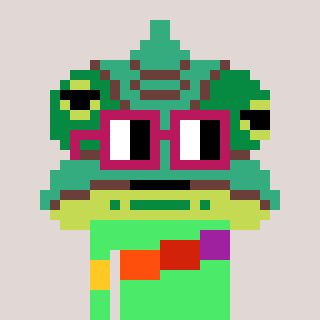
a pixel art character with square dark red glasses, a chameleon-shaped head and a teal-colored body on a warm background